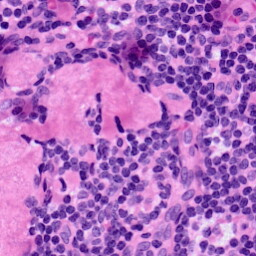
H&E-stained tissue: LymphNode